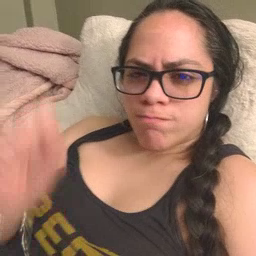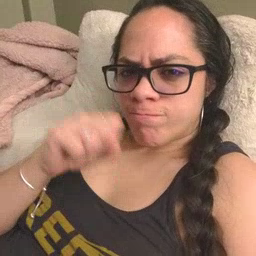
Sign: yes